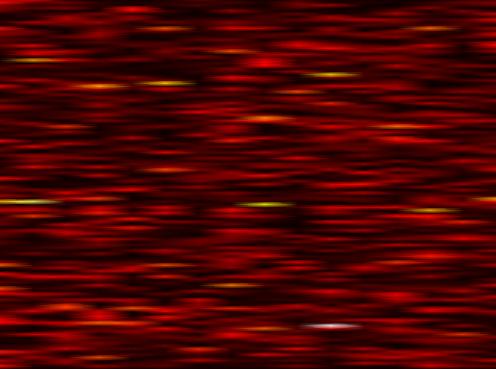
Label: OFDM